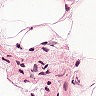
Metastatic tissue present: no